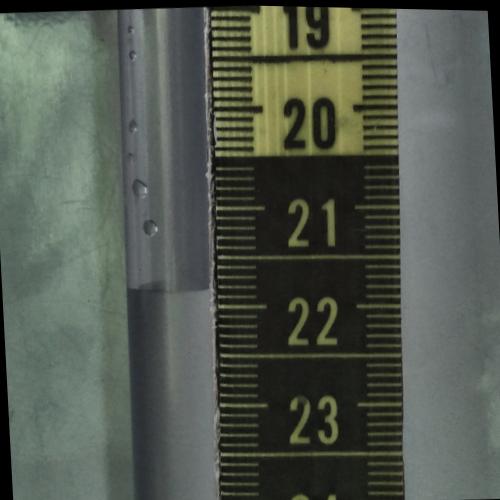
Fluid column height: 21.8 cm